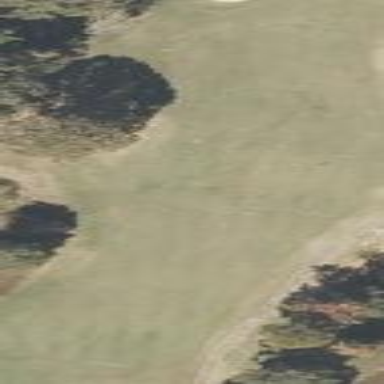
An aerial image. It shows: Grassy area designated as golf fairway.